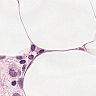
Metastatic tissue present: no